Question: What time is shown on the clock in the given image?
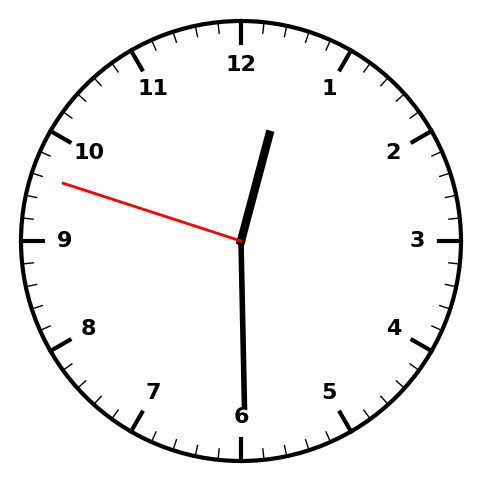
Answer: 12:29:48